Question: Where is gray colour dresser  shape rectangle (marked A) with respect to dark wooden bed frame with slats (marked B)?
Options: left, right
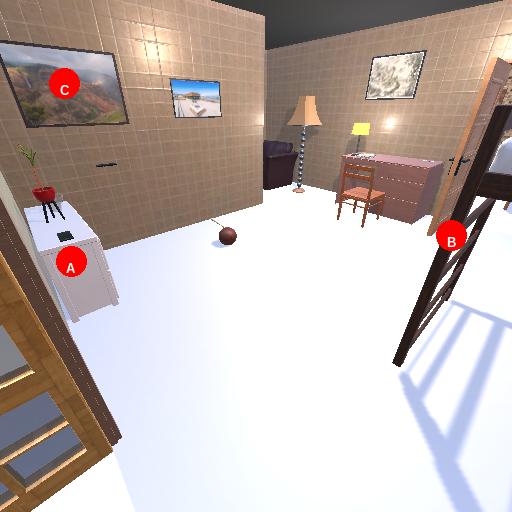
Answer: left